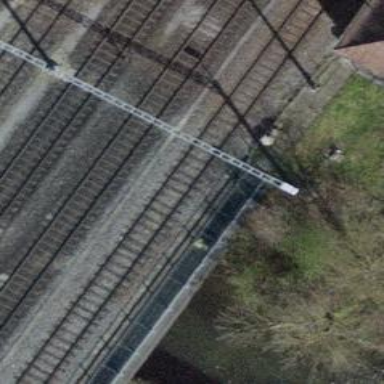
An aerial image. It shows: Single-track spur railway line.